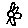
Label: flower